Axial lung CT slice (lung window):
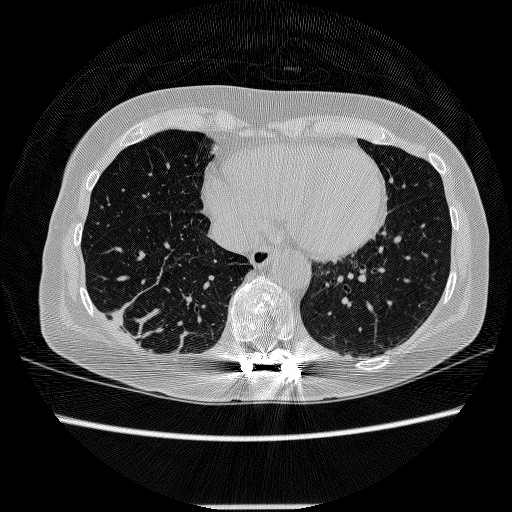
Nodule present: no